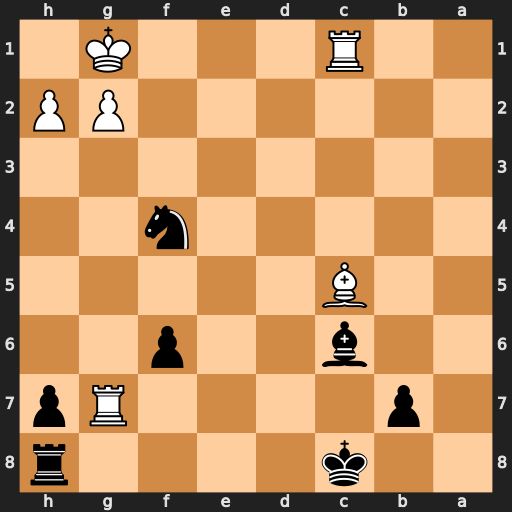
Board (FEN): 2k4r/1p4Rp/2b2p2/2B5/5n2/8/6PP/2R3K1
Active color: b
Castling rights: -
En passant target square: -
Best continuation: Ne2+ Kf1 Nxc1